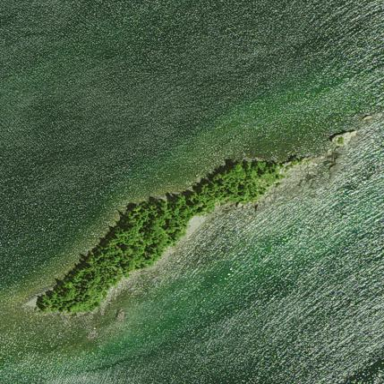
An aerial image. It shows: Islet.